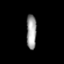
Tissue: lung
Cell type: Epithelial cells
Senescence score: 0.2215
Nuclear area (px): 343
Mean DAPI intensity: 155.866